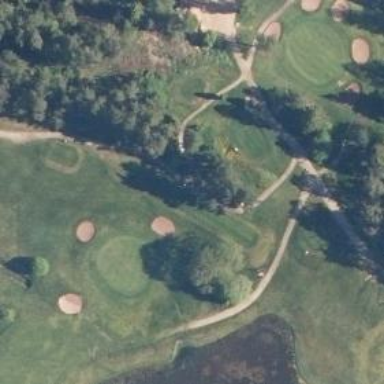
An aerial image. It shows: Footway that serves as golf path.